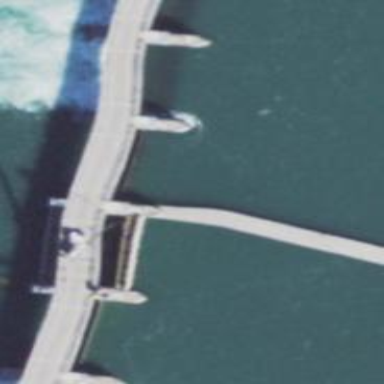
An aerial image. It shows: Breakwater structure.